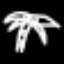
Label: palm tree